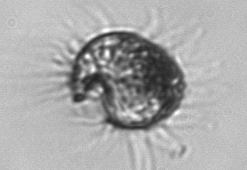
Label: Strombidium_morphotype1